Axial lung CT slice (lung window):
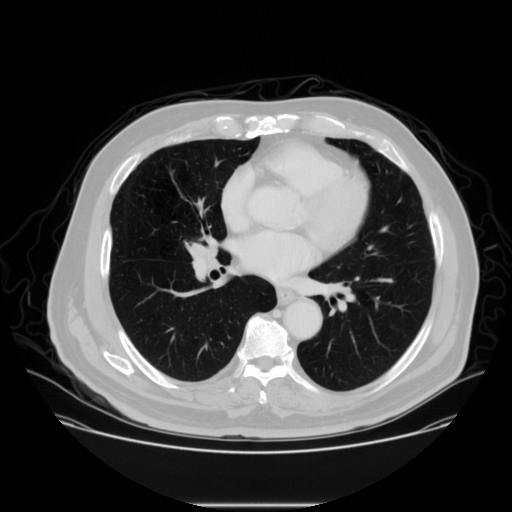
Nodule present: no